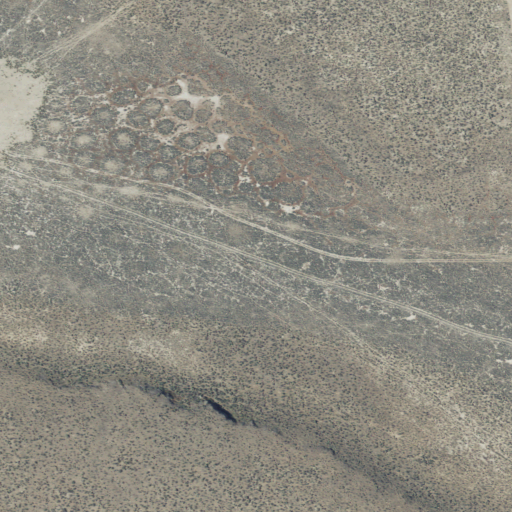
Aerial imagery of plain(s) in Oregon named Round Butte Lake containing only shrub